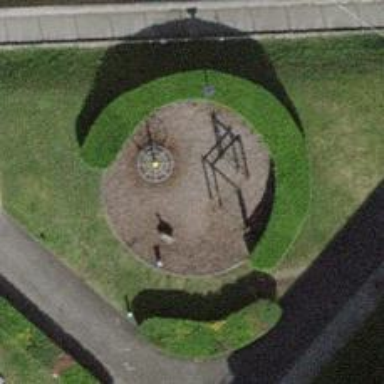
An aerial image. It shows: Playground area for leisure land.